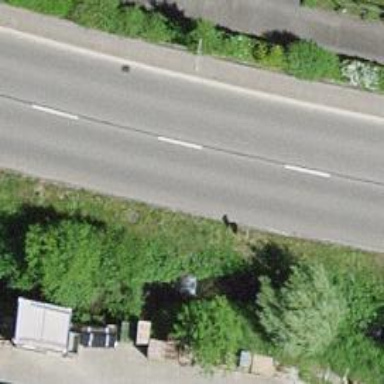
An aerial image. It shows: Secondary road.